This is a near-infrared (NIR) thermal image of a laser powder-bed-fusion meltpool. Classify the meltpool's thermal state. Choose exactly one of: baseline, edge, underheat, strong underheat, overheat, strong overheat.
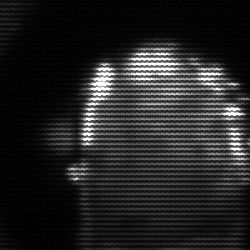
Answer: baseline